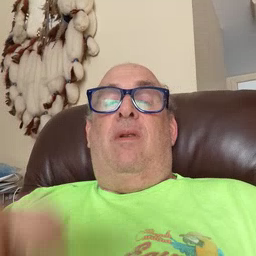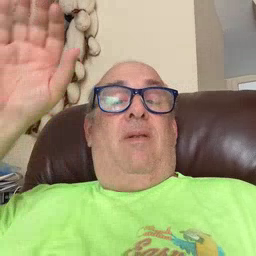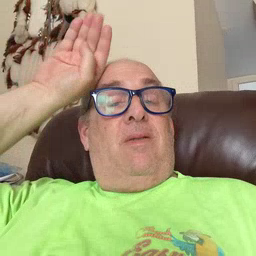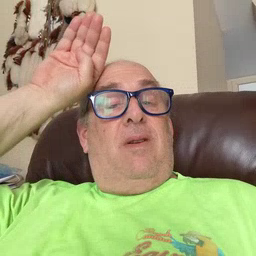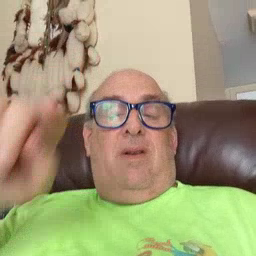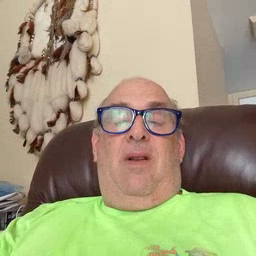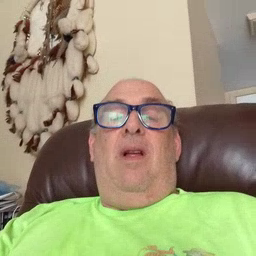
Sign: donkey